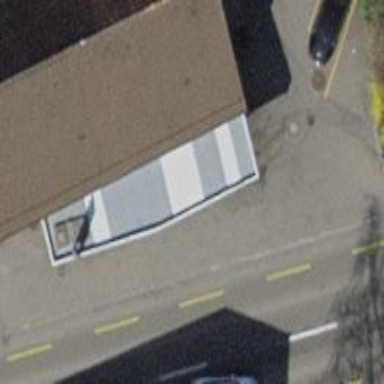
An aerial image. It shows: Fuel station.